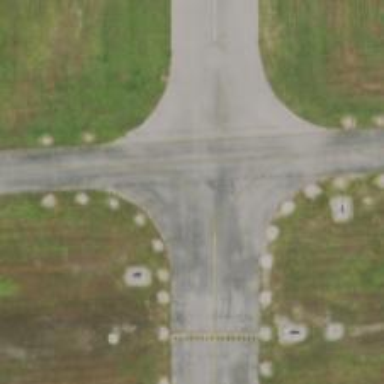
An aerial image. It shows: View of taxiway at the airport.